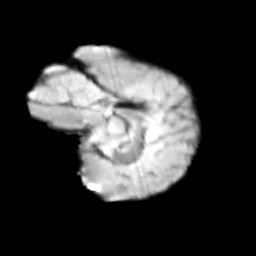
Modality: T2w
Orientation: sagittal
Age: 9
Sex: male
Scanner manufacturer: siemens
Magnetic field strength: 3 T
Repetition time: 3.8 s
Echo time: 0.07 s